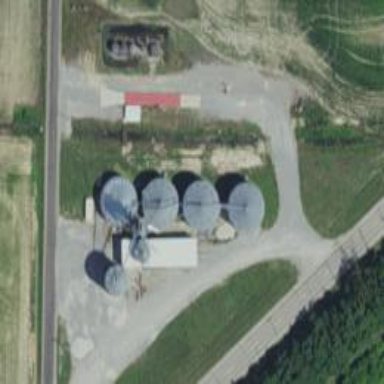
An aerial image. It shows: Silo.